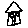
Label: house